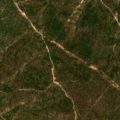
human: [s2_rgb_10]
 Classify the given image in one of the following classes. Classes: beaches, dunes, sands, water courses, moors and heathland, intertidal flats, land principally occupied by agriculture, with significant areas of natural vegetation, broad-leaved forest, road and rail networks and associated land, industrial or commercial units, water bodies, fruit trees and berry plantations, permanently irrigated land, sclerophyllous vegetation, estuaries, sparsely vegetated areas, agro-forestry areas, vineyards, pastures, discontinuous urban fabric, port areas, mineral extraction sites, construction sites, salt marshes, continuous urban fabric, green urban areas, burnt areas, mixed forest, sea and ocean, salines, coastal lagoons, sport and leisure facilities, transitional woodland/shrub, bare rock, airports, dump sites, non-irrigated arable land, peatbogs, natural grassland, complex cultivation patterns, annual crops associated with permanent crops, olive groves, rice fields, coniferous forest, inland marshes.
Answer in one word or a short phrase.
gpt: continuous urban fabric